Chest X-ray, AP view. Patient: 16 years old, sex F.
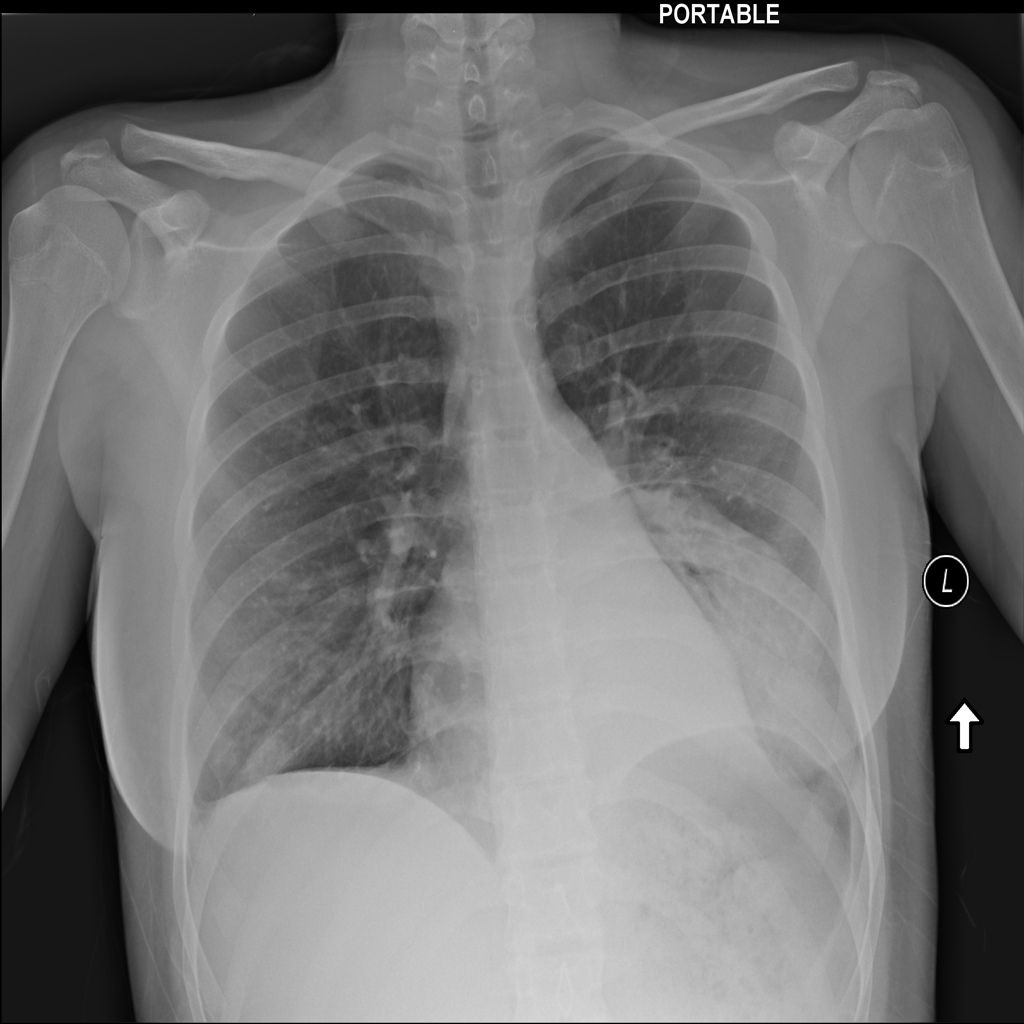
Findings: Atelectasis, Mass, Nodule